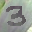
Label: 3